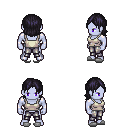
a pixel art fantasy rpg character, male body template, dark elf, purple skin, white pirate shirt, metal pants, raven long bangs hairstyle, white slippers, four views (front, back, left, right), 2x2 character sprite sheet, small pixel art, hard edges, no anti-aliasing